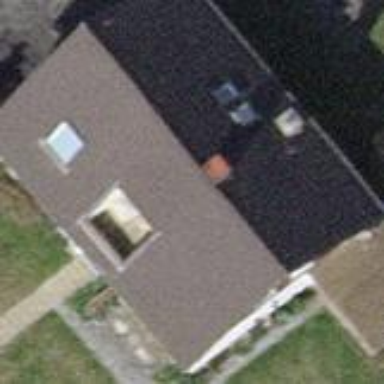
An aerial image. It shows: Detached building with gabled roof.